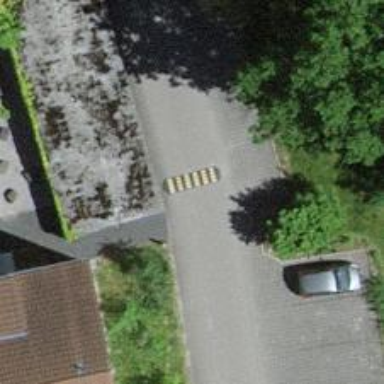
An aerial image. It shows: Bump for traffic calming.